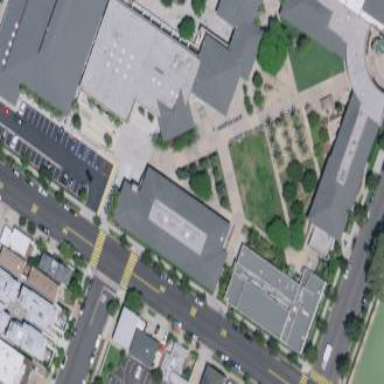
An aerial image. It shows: School building.